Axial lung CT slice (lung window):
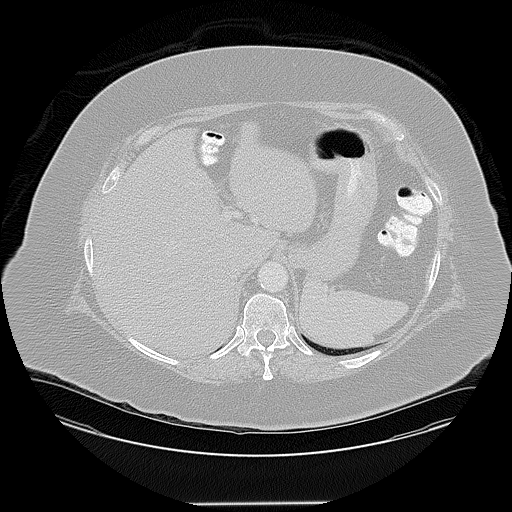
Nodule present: no